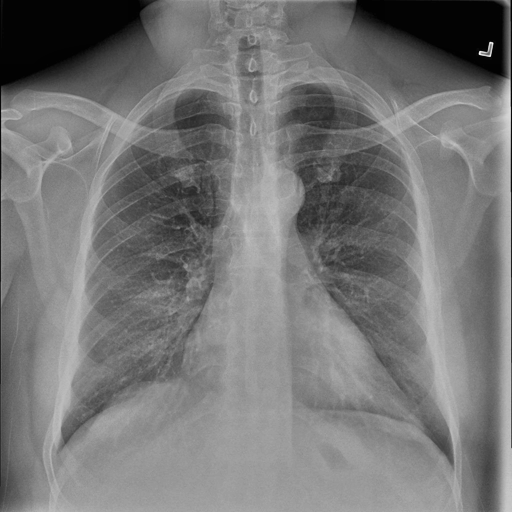
Finding: NORMAL